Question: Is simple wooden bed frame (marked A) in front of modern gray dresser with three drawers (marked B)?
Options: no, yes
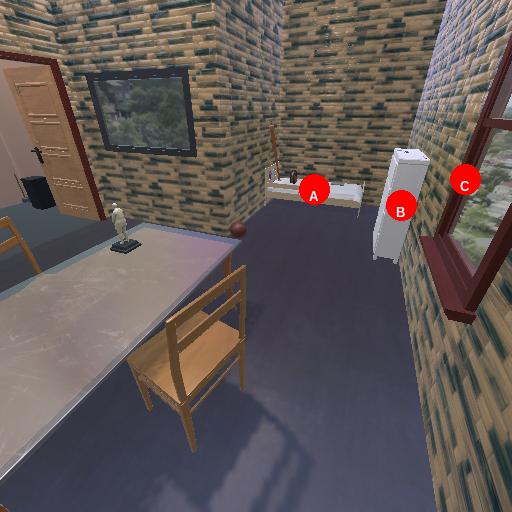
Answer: no